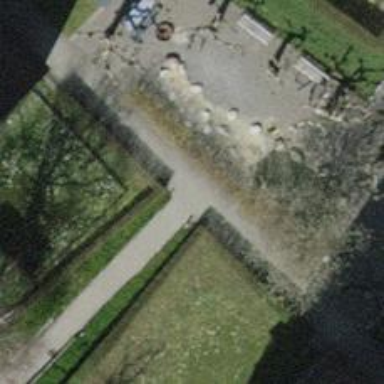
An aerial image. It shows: Footway surfaced with paving stones.